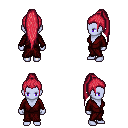
a pixel art fantasy rpg character, female body template, dark elf, purple skin, red robe, teal pants, ruby red extra-long topknot hairstyle, four views (front, back, left, right), 2x2 character sprite sheet, small pixel art, hard edges, no anti-aliasing